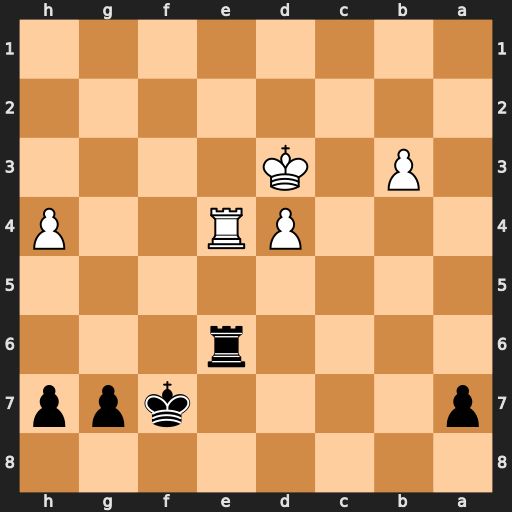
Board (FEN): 8/p4kpp/4r3/8/3PR2P/1P1K4/8/8
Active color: b
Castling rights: -
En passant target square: -
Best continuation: Rxe4 Kxe4 Ke6 d5+ Kd6 b4 a6 h5 g5 Kf5 h6